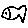
Label: fish